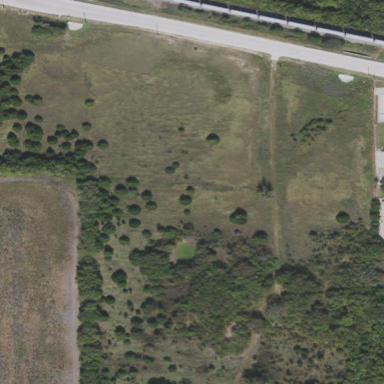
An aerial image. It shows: Grassy plot in zoning area.